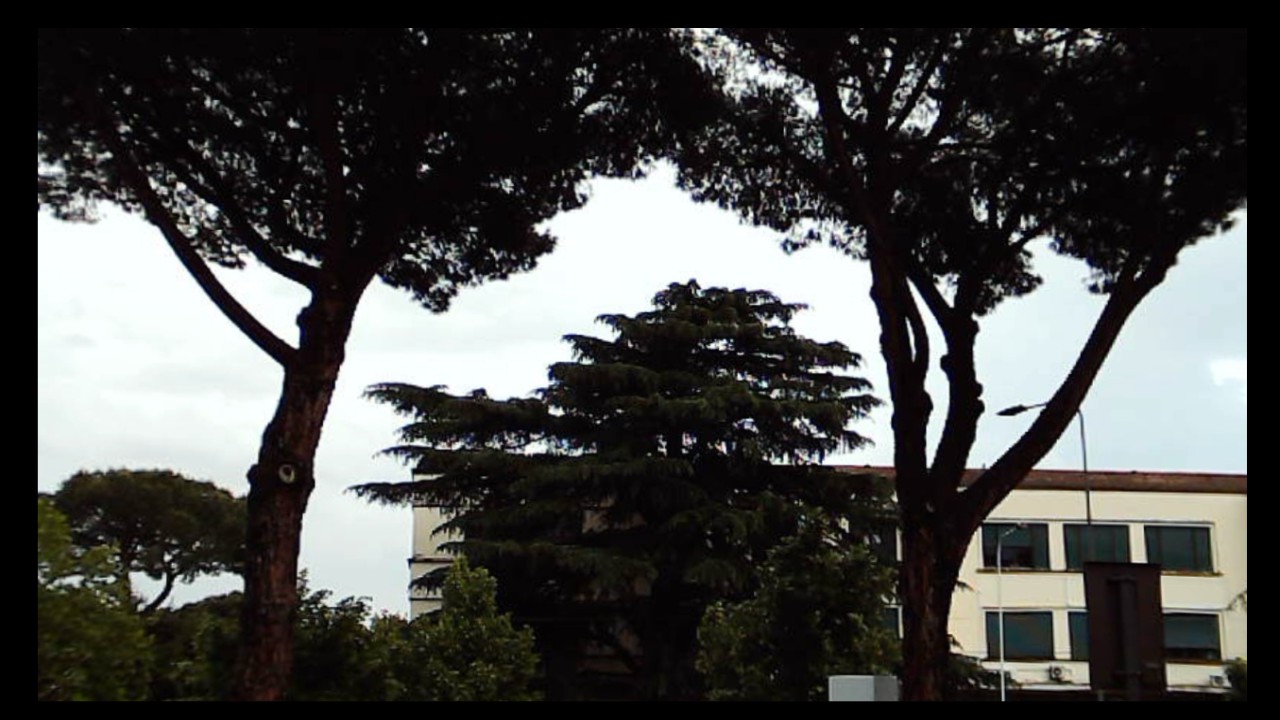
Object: DarwinFPV cineape20